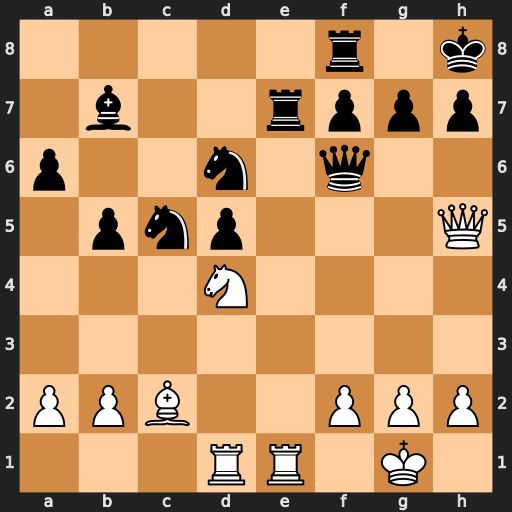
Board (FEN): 5r1k/1b2rppp/p2n1q2/1pnp3Q/3N4/8/PPB2PPP/3RR1K1
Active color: w
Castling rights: -
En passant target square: -
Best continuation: Qxh7#